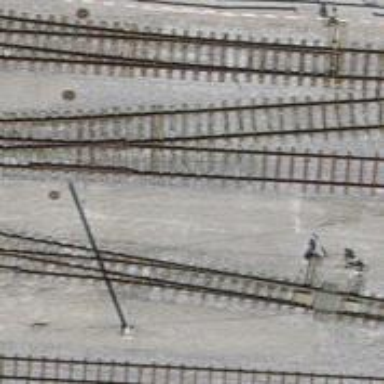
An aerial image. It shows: Railway yard with one track. The railway is electrified with contact line.